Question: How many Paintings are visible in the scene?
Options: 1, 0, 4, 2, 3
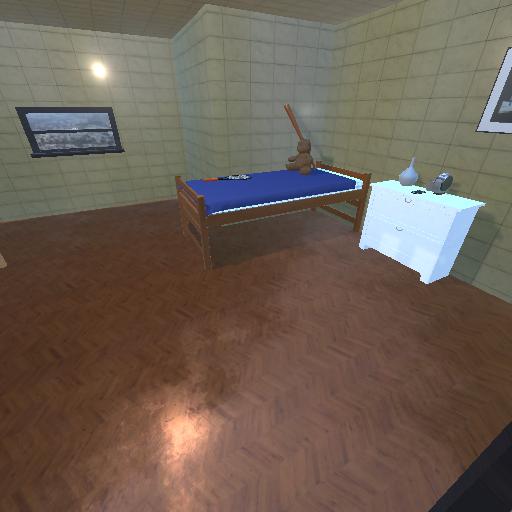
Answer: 1